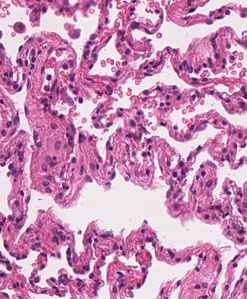
Tumor epithelial tissue: no
Tumor-associated stroma tissue: no
Normal tissue: yes